【题型】填空题　【知识点】解析几何　【难度】easy
椭圆 $\frac{x^2}{3} + \frac{y^2}{2} = 1$ 的左、右焦点分别为 $F_1$、$F_2$，过 $F_2$ 的直线交椭圆于 $A$，$B$ 两点，则 $\triangle AF_1B$ 的周长为 \underline{\qquad}。
【解答】
\vspace{1em}

\textbf{【答案】} $4\sqrt{3}$

\vspace{1em}

\textbf{【分析】}
根据题意结合椭圆的定义求解即可。

\vspace{1em}

\textbf{【详解】}
由 $\frac{x^2}{3} + \frac{y^2}{2} = 1$，得 $a^2 = 3$，则 $a = \sqrt{3}$，

因为过 $F_2$ 的直线交椭圆于 $A$，$B$ 两点，

所以 $\triangle AF_1B$ 的周长为 $|AF_1| + |AB| + |BF_1|$

$= |AF_1| + |AF_2| + |BF_2| + |BF_1|$

$= 2a + 2a = 4a = 4\sqrt{3}$。

故答案为：$4\sqrt{3}$。

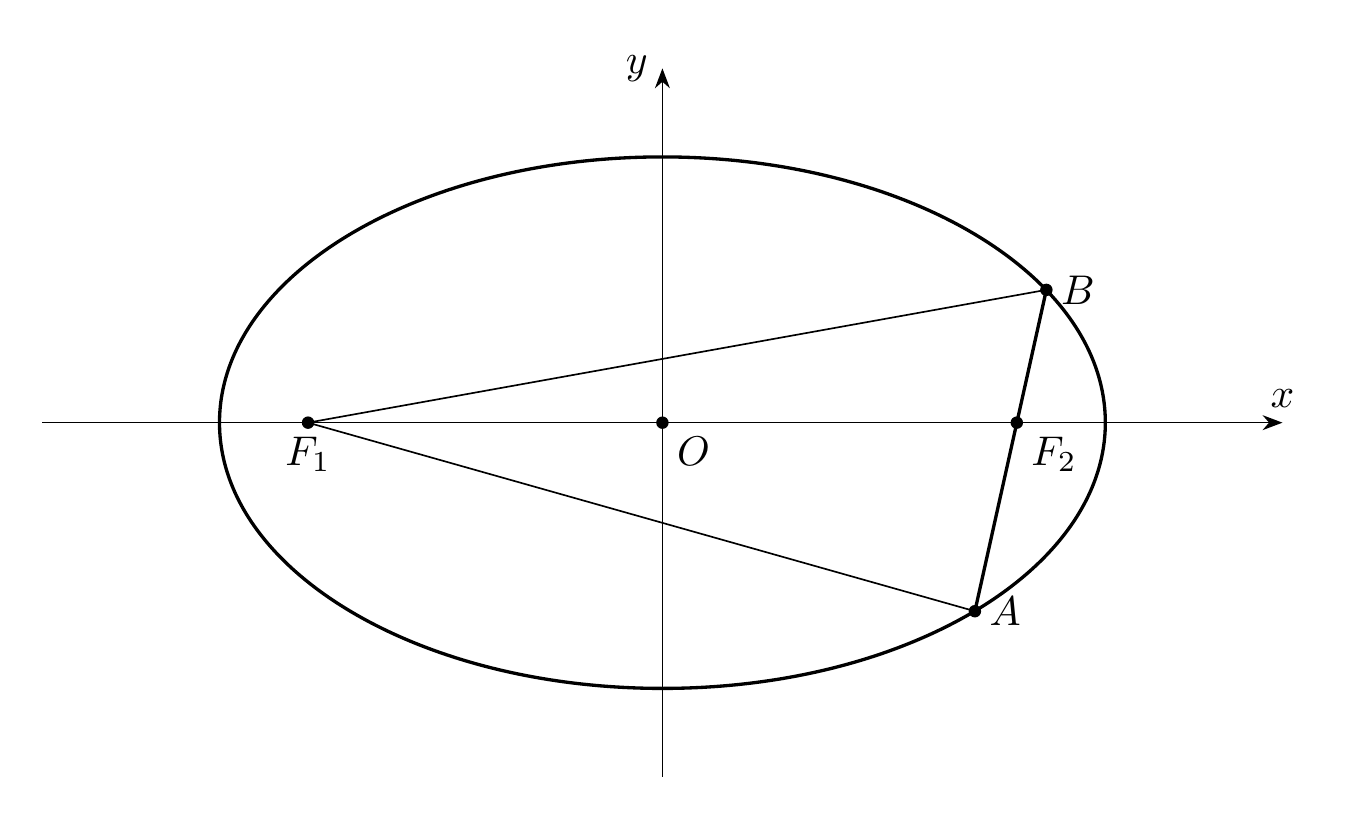